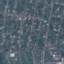
Label: Residential